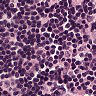
Metastatic tissue present: no